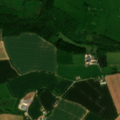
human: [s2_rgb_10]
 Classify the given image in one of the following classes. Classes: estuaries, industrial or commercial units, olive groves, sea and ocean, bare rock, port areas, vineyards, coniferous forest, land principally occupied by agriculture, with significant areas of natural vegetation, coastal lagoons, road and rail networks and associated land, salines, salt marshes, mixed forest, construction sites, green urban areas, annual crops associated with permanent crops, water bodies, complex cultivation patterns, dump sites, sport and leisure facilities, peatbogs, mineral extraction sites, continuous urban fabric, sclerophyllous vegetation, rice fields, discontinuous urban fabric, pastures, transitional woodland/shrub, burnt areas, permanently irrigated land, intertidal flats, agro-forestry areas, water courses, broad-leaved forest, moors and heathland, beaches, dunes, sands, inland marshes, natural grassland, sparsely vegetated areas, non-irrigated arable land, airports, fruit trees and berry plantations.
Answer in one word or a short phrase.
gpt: non-irrigated arable land, pastures, broad-leaved forest